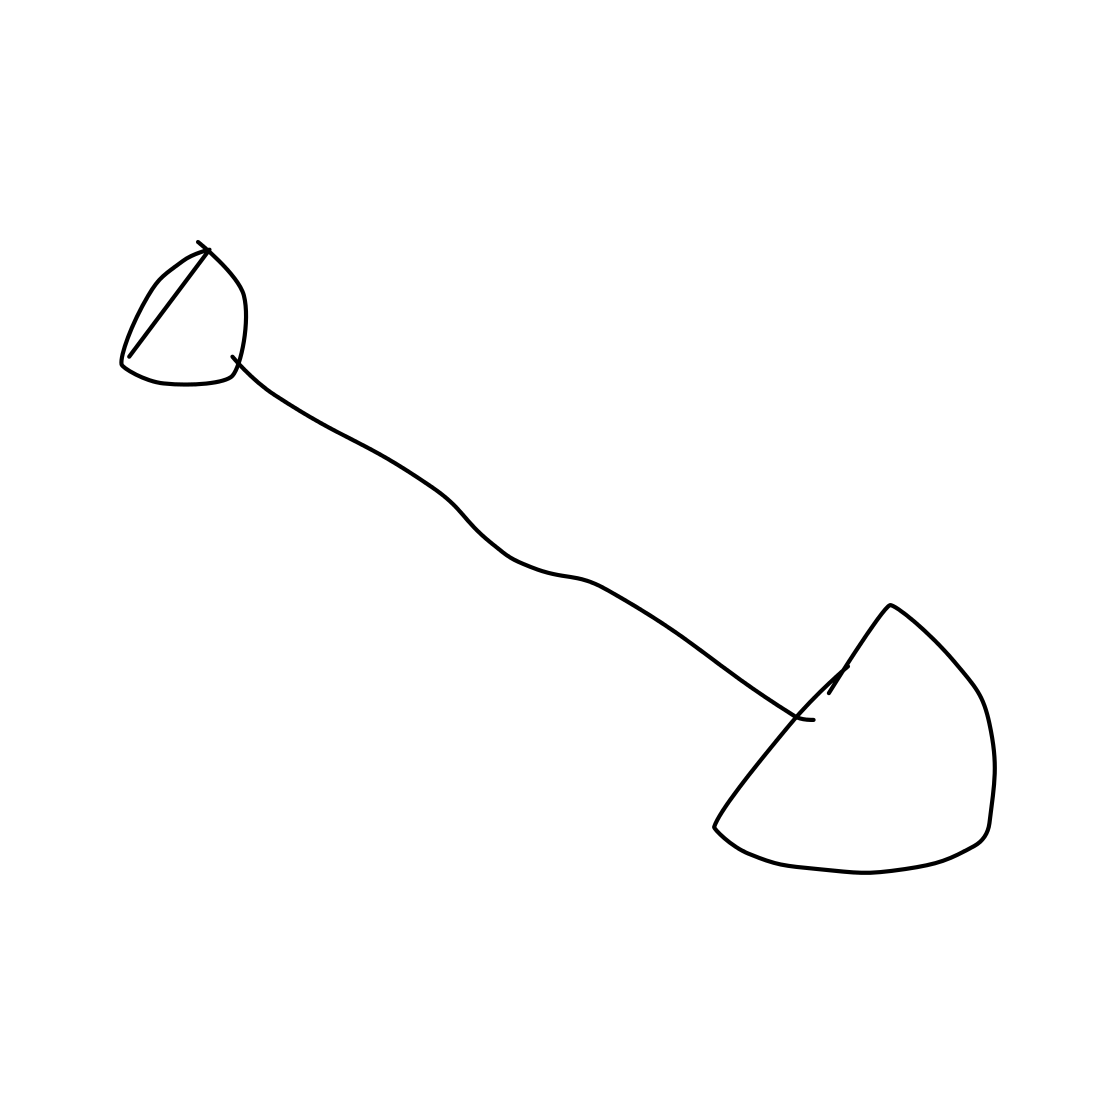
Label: shovel